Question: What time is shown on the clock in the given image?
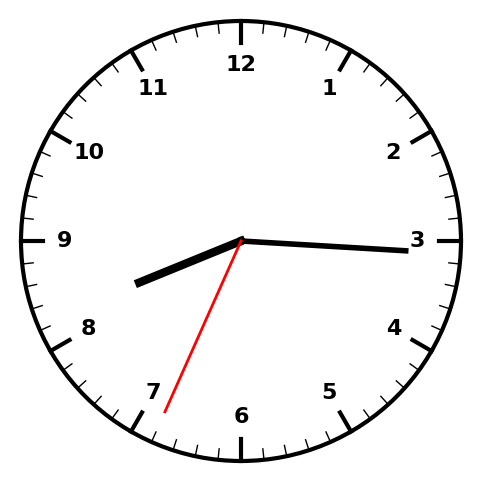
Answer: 08:15:34